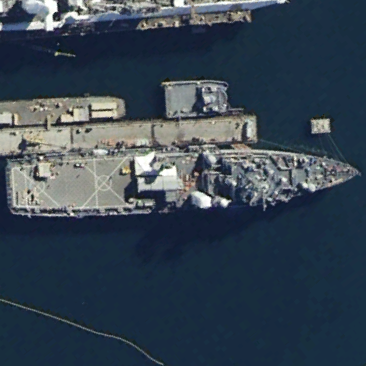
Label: combat